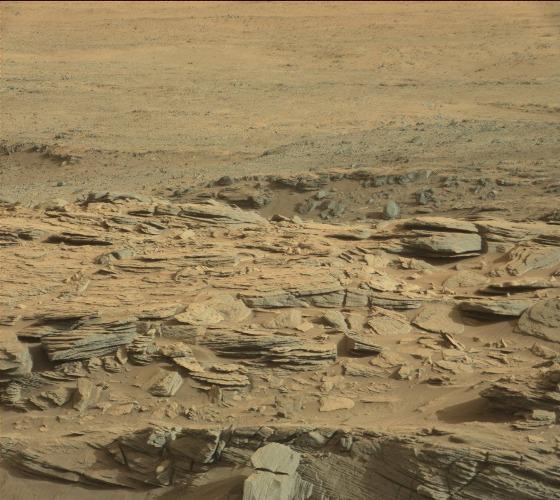
Terrain classes present: Bedrock, Gravel / Sand / Soil, Rock, Shadow